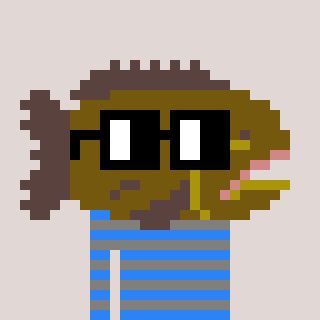
a pixel art character with square black glasses, a grouper-shaped head and a bluegrey-colored body on a warm background